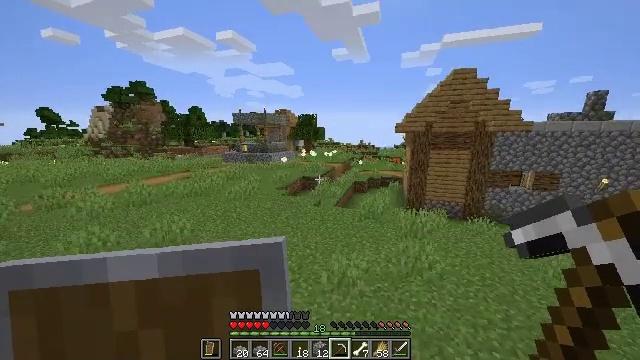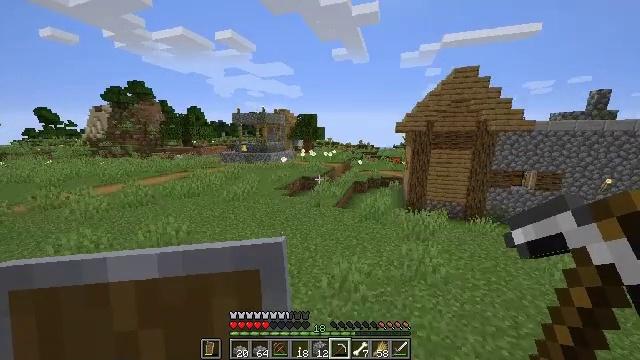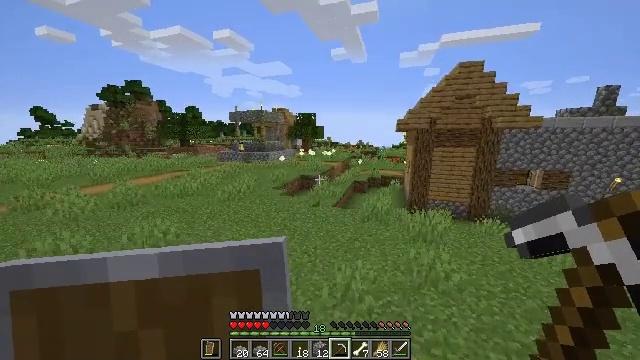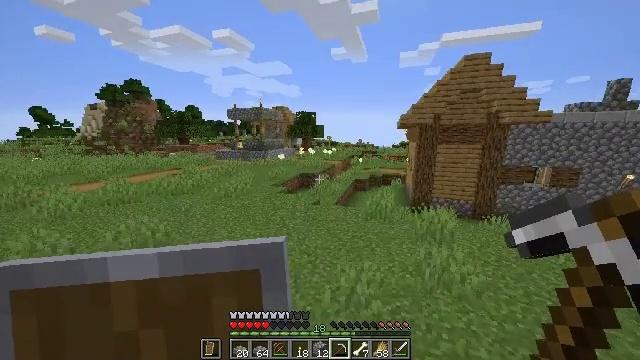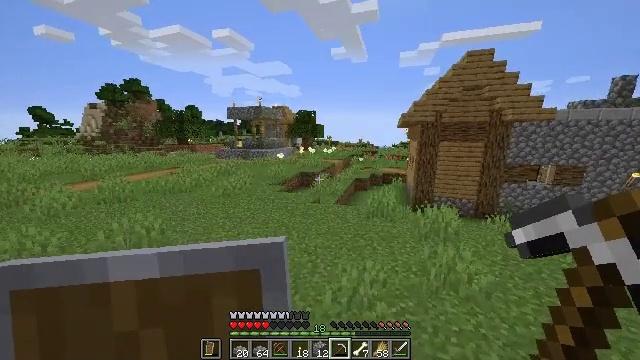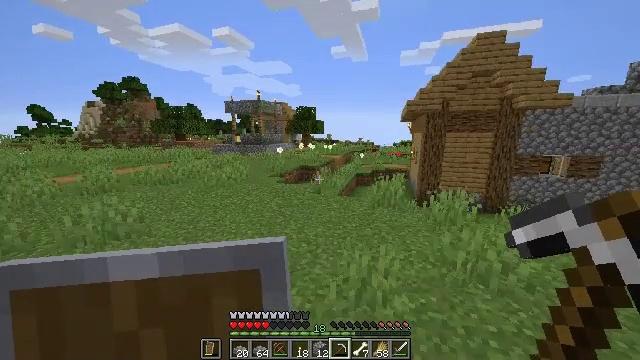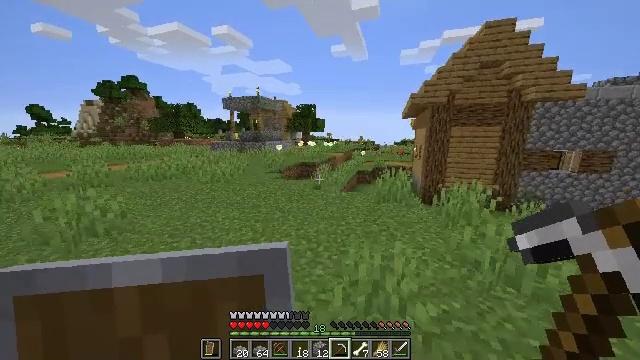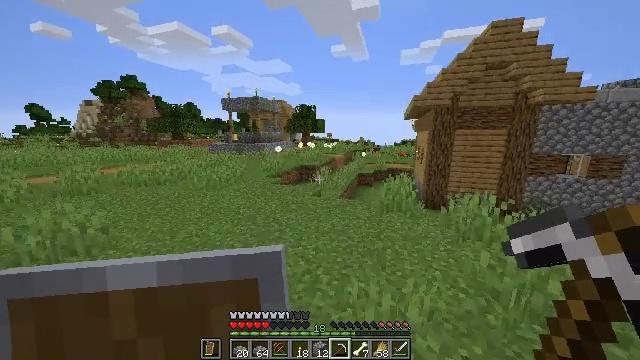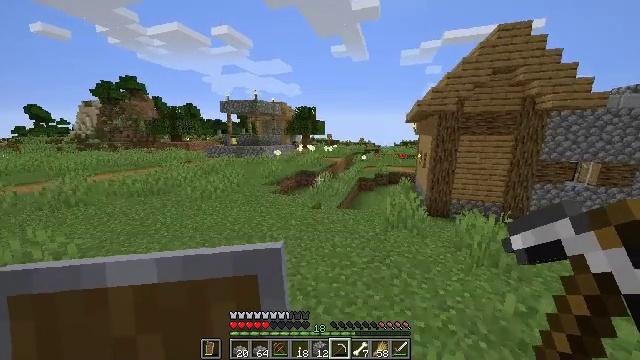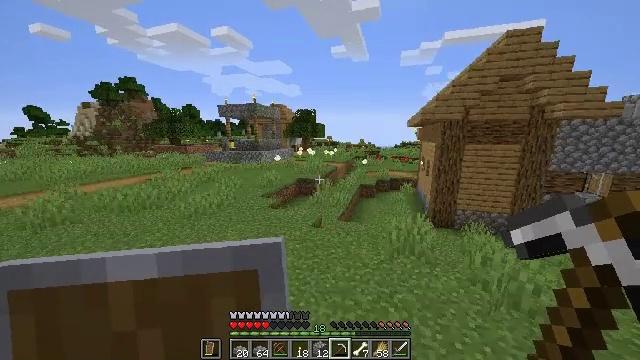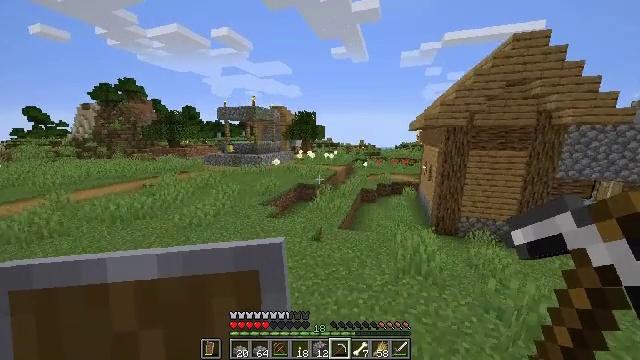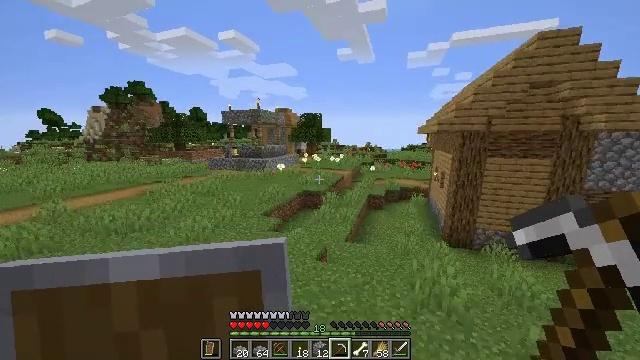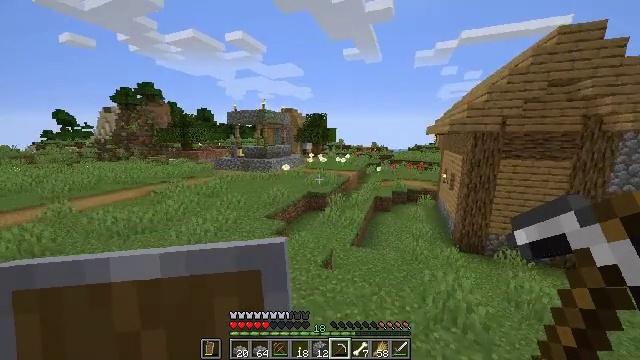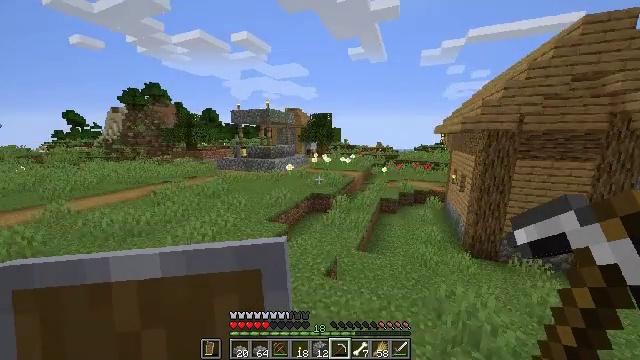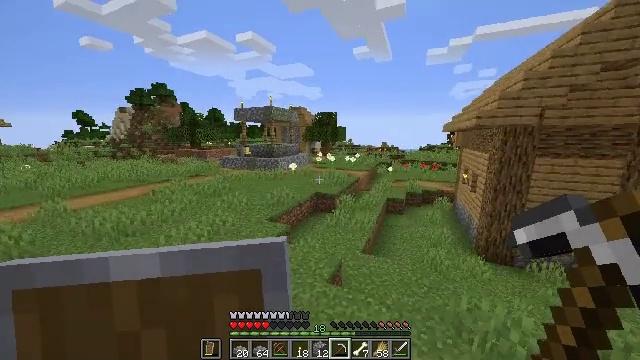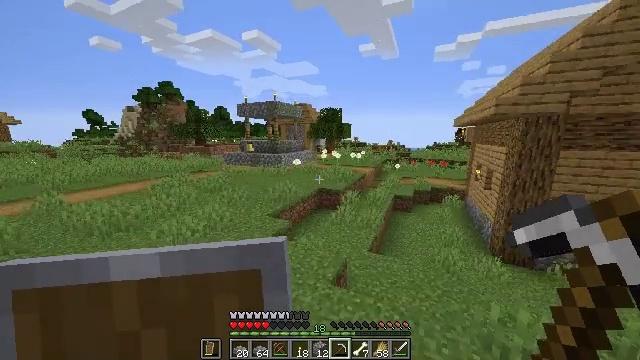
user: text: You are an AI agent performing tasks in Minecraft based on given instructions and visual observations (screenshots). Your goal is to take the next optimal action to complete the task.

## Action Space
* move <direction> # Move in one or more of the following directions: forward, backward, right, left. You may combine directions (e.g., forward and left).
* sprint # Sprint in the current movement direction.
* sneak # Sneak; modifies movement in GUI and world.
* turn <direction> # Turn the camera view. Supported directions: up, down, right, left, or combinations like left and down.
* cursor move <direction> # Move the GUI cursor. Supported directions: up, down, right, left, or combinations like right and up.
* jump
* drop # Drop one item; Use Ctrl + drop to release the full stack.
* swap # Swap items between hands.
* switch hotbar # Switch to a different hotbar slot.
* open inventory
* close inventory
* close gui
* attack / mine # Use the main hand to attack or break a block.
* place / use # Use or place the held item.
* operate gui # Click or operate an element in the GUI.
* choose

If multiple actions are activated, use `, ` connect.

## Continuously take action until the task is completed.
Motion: motion action
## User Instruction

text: Open the crafting grid to craft shears.
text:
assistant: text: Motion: move forward, jump
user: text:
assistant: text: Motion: move forward, jump
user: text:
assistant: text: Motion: move forward, jump
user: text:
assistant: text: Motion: move forward, jump
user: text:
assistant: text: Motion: move forward, jump
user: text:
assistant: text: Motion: move forward, jump
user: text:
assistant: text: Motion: move forward, jump
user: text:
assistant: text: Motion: move forward, jump
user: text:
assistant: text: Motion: move forward, jump
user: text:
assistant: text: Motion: move forward, jump
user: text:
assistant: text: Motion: move forward, turn left, jump
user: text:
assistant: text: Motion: move forward, turn left, jump
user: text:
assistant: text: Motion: move forward, turn left, jump
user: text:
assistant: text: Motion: move forward, turn left, jump
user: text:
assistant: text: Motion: move forward, turn left, jump
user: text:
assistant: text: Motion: move forward, jump
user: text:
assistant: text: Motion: move forward, turn left, jump
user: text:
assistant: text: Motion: move forward, turn left, jump
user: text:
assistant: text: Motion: move forward, jump
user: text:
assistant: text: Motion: move forward, jump
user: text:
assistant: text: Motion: move forward, jump
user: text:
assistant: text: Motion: move forward, jump
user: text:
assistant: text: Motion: move forward, turn right, jump
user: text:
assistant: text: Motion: move forward, turn right, jump
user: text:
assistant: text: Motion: move forward, jump
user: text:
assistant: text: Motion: move forward, jump
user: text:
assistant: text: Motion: move forward, jump
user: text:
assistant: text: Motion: move forward, jump
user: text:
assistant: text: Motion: move forward, jump
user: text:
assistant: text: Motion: move forward, jump